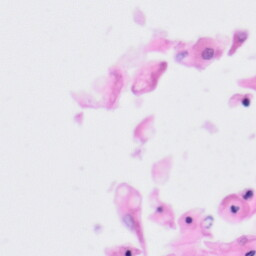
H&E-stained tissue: Tonsil